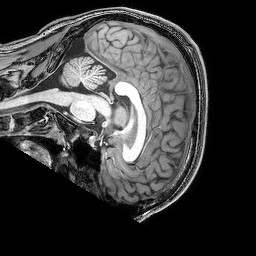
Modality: T1w
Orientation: sagittal
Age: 21
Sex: male